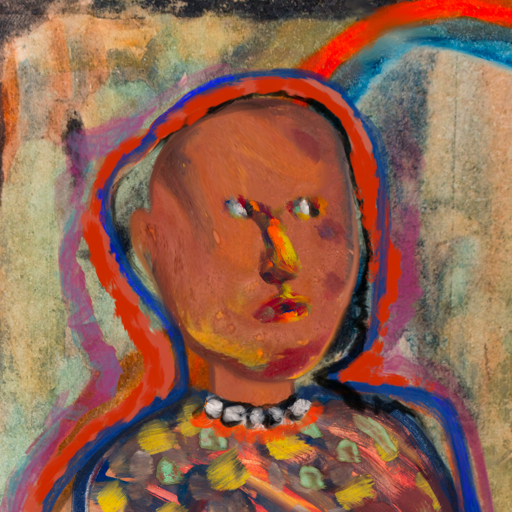
Background: Childish, Head And Neck Side: Mother_And_Son_Son, Face Side: An_Impression, Bust: Mother_And_Son_Mother, Hair Side: Experience, Head Accessory: Blank, Second Necklace: Blank, Necklace: An_Impression, Baby: Blank